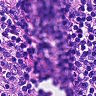
Metastatic tissue present: no